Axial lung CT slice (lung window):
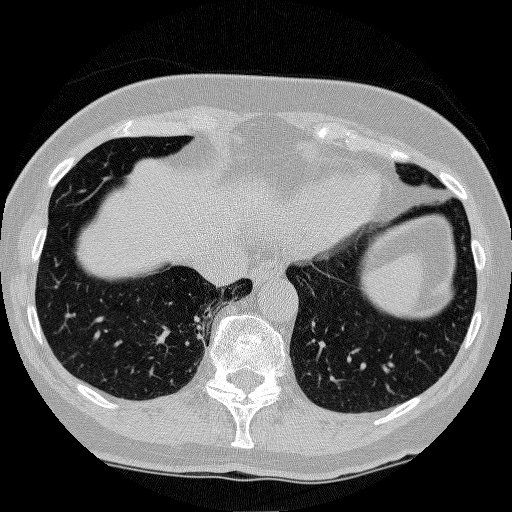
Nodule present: no